Question: I am trying to read data from my google docs. So I am using python right now and I have implemented the <URL>I and using python. I just copy pasted the code there provided by google and made some modifications and I successfully read the data but the ! Now I am trying something new and have inserted an image. Here is what it looks like.

<URL>
Very simple right... It has there a bulletpoint and sub bulletpoints containing an image and a "Hello" text. Now when I read the data (it reads it line by line) I tried printing out what the API returns and it returns a 'dictionary' containing 'dictionaries' again. Here is what it looks like.
'''
{'startIndex': 1, 'endIndex': 41, 'paragraph': {'elements': [{'startIndex': 1, 'endIndex': 41, 'textRun': {'content': 'This is the Python Programming Language
', 'textStyle': {}}}], 'paragraphStyle': {'namedStyleType': 'NORMAL_TEXT', 'direction': 'LEFT_TO_RIGHT', 'indentFirstLine': {'magnitude': 18, 'unit': 'PT'}, 'indentStart': {'magnitude': 36, 'unit': 'PT'}}, 'bullet': {'listId': 'kix.y7w314ij0ywy', 'textStyle': {'underline': False}}}}
{'startIndex': 41, 'endIndex': 43, 'paragraph': {'elements': [{'startIndex': 41, 'endIndex': 42, 'inlineObjectElement': {'inlineObjectId': 'kix.o4cuh6wash2n', 'textStyle': {}}}, {'startIndex': 42, 'endIndex': 43, 'textRun': {'content': '
', 'textStyle': {}}}], 'paragraphStyle': {'namedStyleType': 'NORMAL_TEXT', 'direction': 'LEFT_TO_RIGHT', 'indentFirstLine': {'magnitude': 54, 'unit': 'PT'}, 'indentStart': {'magnitude': 72, 'unit': 'PT'}}, 'bullet': {'listId': 'kix.y7w314ij0ywy', 'nestingLevel': 1, 'textStyle': {'underline': False}}}}
{'startIndex': 43, 'endIndex': 49, 'paragraph': {'elements': [{'startIndex': 43, 'endIndex': 49, 'textRun': {'content': 'Hello
', 'textStyle': {}}}], 'paragraphStyle': {'namedStyleType': 'NORMAL_TEXT', 'direction': 'LEFT_TO_RIGHT', 'indentFirstLine': {'magnitude': 54, 'unit': 'PT'}, 'indentStart': {'magnitude': 72, 'unit': 'PT'}}, 'bullet': {'listId': 'kix.y7w314ij0ywy', 'nestingLevel': 1, 'textStyle': {'underline': False}}}}
'''
As you can see there , there are 3 dictionaries containing their 'key' and 'value' pairs. Take note that those three are for every line from the document. As you can also observe there is the key 'content' and its 'value'(s) are the text from the document.
If you look at the nested dictionaries it is these ones:
'''
{'content': 'This is the Python Programming Language
', 'textStyle': {}}
{'content': '
', 'textStyle': {}}
{'content': 'Hello
', 'textStyle': {}}
'''
Now what I've noticed is it returned a '
' for the line where the image contains. Also I've looked for at least it could have probably have a 'key' and its value would be a temporary url for the image however it doesn't seem to have that. So my question is there a way to somehow read this image (also EXTRACT IT) using this API that I am using? Probably I am just missing something out... Can someone help me with this? Any other alternative solution would be very much appreciated! Thank you!
By the way here is the source code provided by google and I have made modifications on the 'read_strucutural_elements' function on how it would read the data for my personal purpose but there as you can see that's how it works where the API returns a dictionary for every line data. I've also noticed that the API somehow really does read it line by line and returns a 'dictionary' of it
'''
def main():
"""Shows basic usage of the Docs API.
Prints the title of a sample document.
"""
creds = None
# The file token.pickle stores the user's access and refresh tokens, and is
# created automatically when the authorization flow completes for the first
# time.
if os.path.exists('token.pickle'):
with open('token.pickle', 'rb') as token:
creds = pickle.load(token)
# If there are no (valid) credentials available, let the user log in.
if not creds or not creds.valid:
if creds and creds.expired and creds.refresh_token:
creds.refresh(Request())
else:
flow = InstalledAppFlow.from_client_secrets_file(
'credentials.json', SCOPES)
creds = flow.run_local_server(port=0)
# Save the credentials for the next run
with open('token.pickle', 'wb') as token:
pickle.dump(creds, token)
service = build('docs', 'v1', credentials=creds)
# Retrieve the documents contents from the Docs service.
document = service.documents().get(documentId=DOCUMENT_ID).execute()
#print('The title of the document is: {}'.format(document.get('title')))
data = read_strucutural_elements(document.get("body").get("content"))
'''
Here is the 'read_strucutural_elements' function and I just print out there the elements from the 'elements' parameter, where that parameter contains those data line by line.
'''
def read_strucutural_elements(elements):
for value in elements:
print(value) #the value of the value variable is the nested dictionaries I've shown above
print()
'''
Thank you very much!
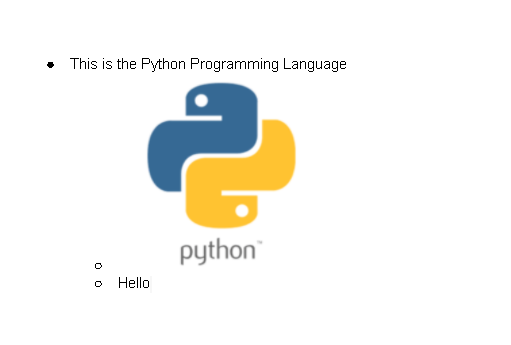
Answer: looking at the dictionary output, the image is a inlineObject with a specific id. you should be able to retrieve the image using its url. to get the url, see related question: <URL>